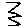
Label: zigzag